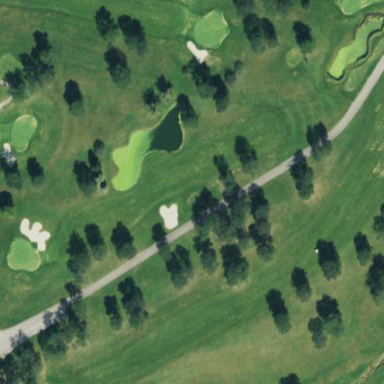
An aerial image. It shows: Grassy area designated as golf fairway.